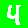
Digit: 4